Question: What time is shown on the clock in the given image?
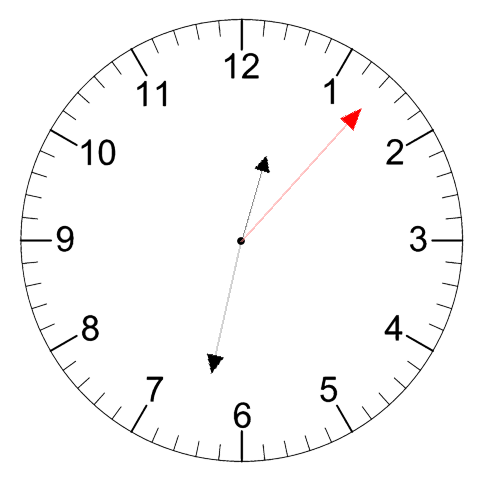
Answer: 12:32:07